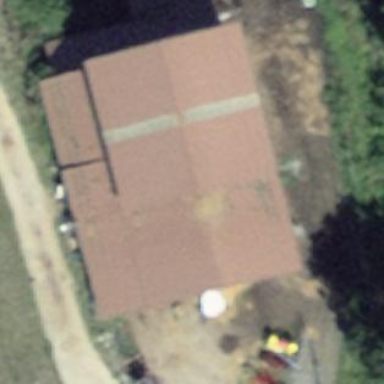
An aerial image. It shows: Stable.